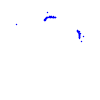
Particle: proton